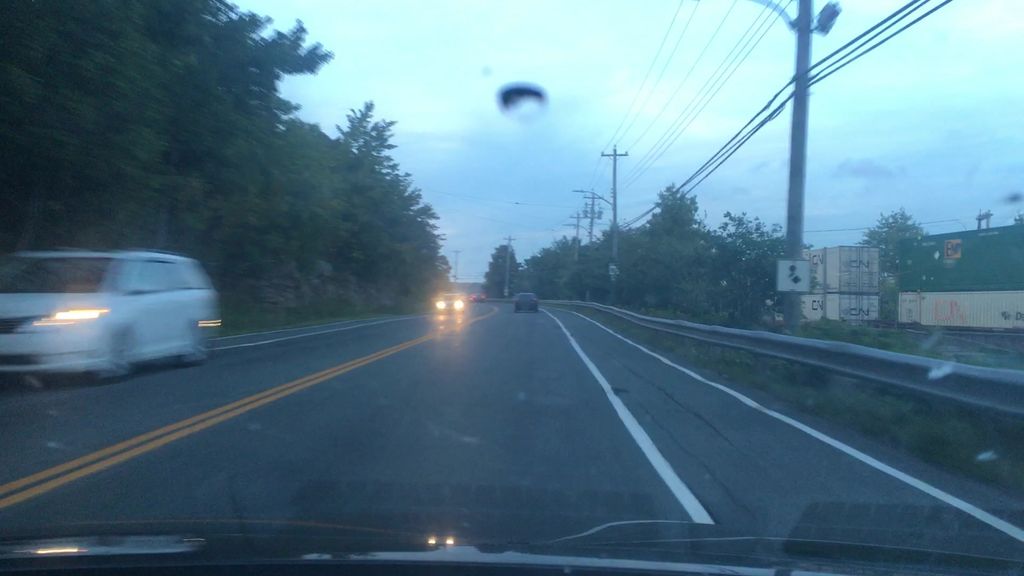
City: halifax